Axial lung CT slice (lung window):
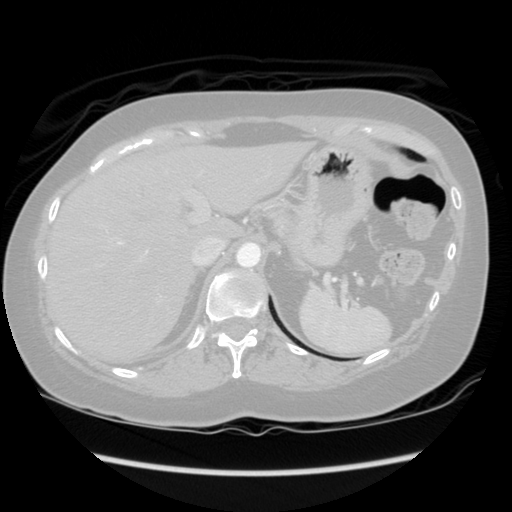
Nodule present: no